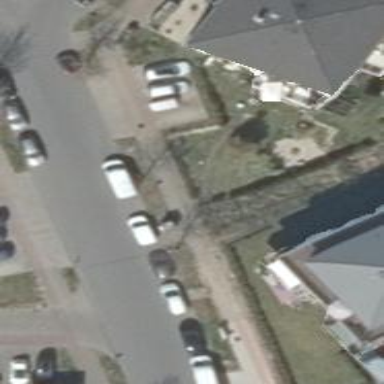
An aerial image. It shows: Sidewalk.